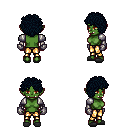
a pixel art fantasy rpg character, female body template, orc, green skin, steel arm armor, gold greaves, raven curly afro hairstyle, metal gloves, gray slippers, four views (front, back, left, right), 2x2 character sprite sheet, small pixel art, hard edges, no anti-aliasing